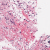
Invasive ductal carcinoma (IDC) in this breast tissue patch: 0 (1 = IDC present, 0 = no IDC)